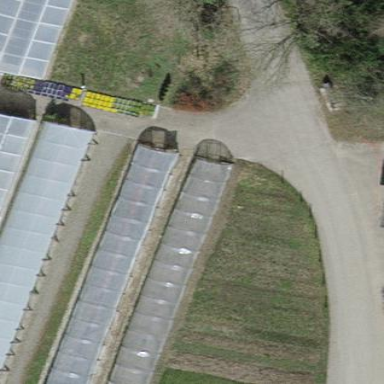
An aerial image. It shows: Greenhouse.